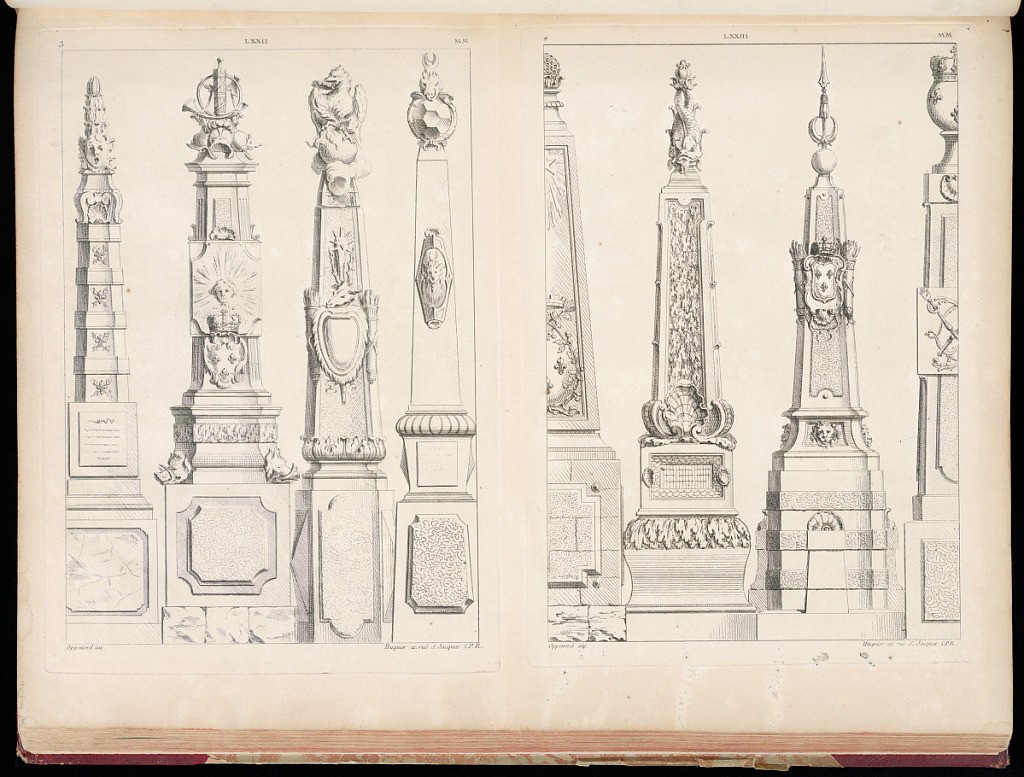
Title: Designs for Obelisks
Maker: Gilles-Marie Oppenord, French, 1672–1742
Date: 1749-1761
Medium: Etching and engraving on laid paper
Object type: Bound print
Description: Page with two plates printed next to one another. Each plate features designs for four obelisks with variations on their bases and shaft shape and decoration. The obelisks of the left plate are topped with, from left to right: a base of masks from which emerges foliage; a trophy of helmets, a horn, an axe, and a fasces; an eagle atop a globe with a wreath in its beak; and faceted orb with curved horns and a boar with a crescent moon. The obelisks on the right plate are topped with, from left to right: a pinecone; a grotesque dolphin; an orb with a spear through it; and a crowned orb covered in fleurs-de-lys. Both plates are signed and numbered.